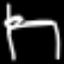
Label: bed